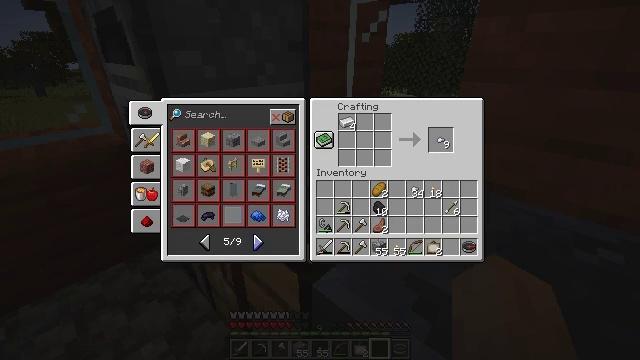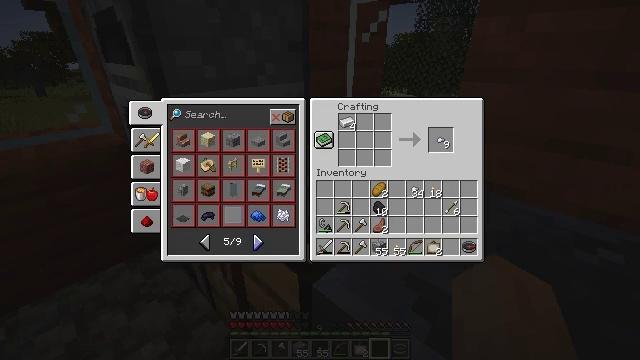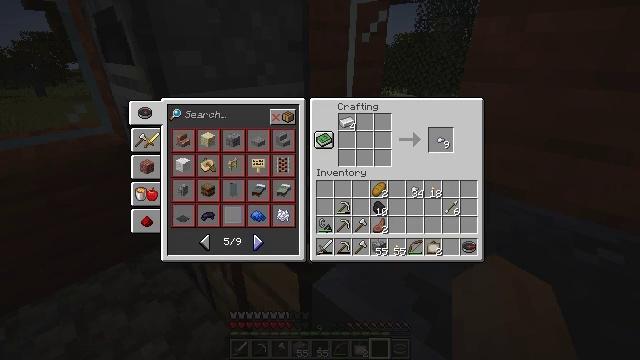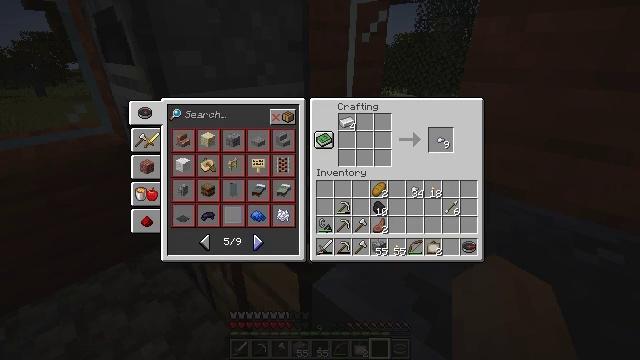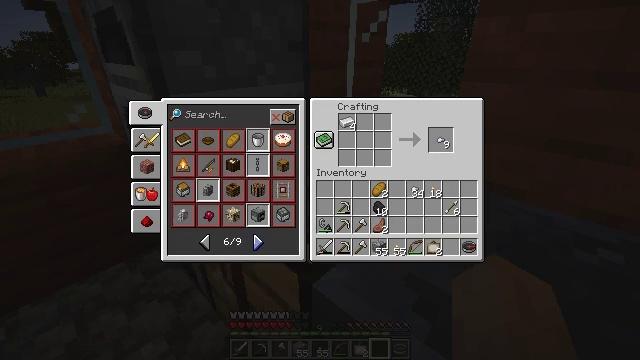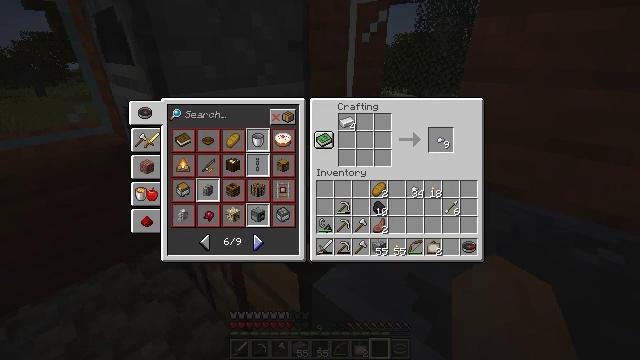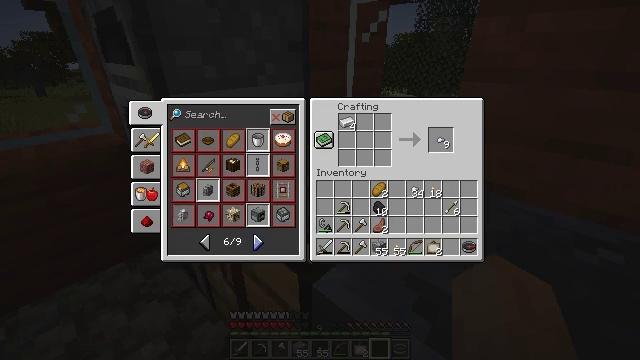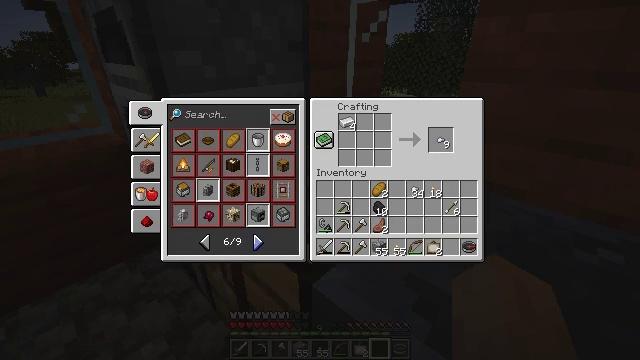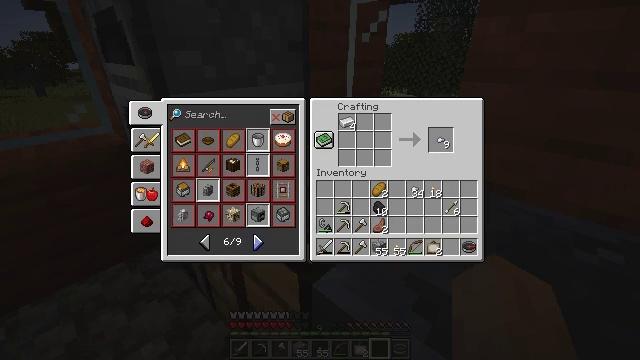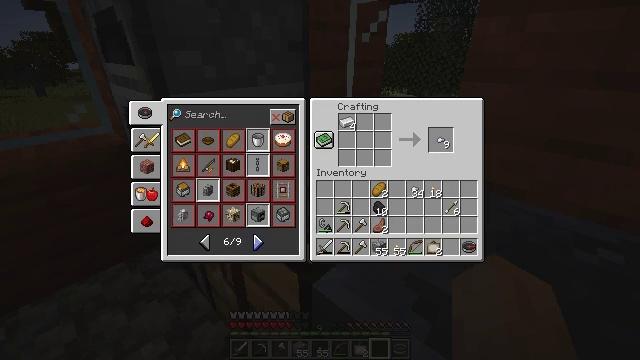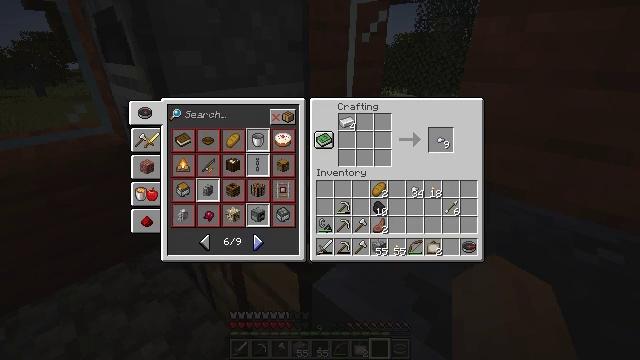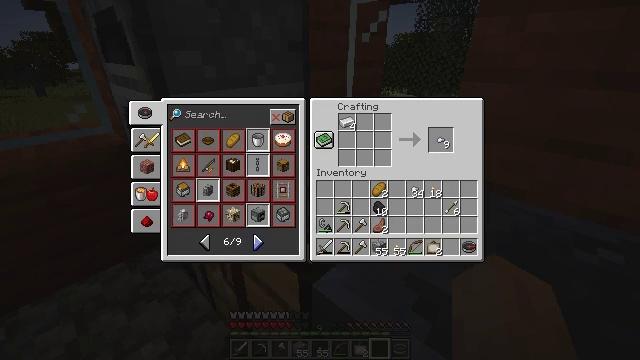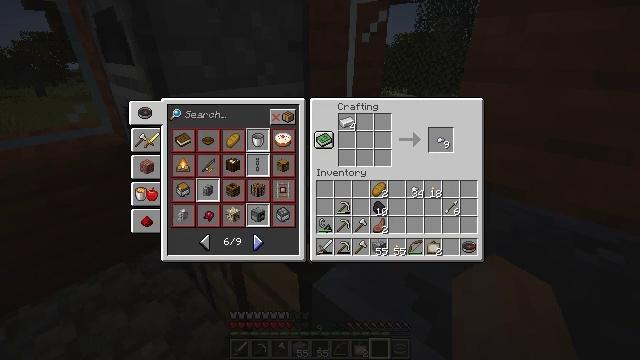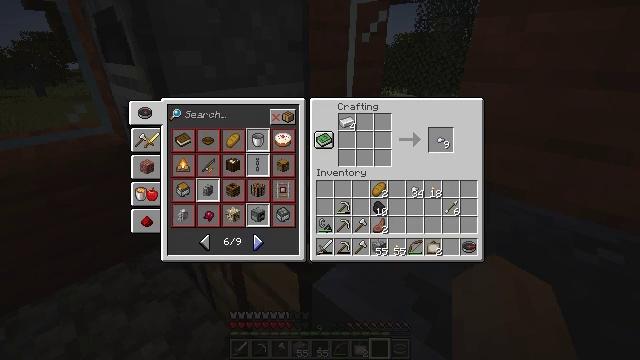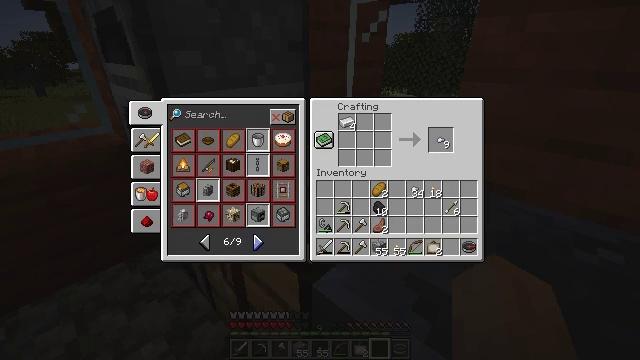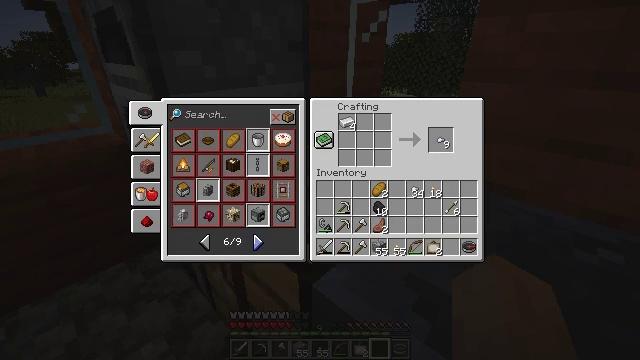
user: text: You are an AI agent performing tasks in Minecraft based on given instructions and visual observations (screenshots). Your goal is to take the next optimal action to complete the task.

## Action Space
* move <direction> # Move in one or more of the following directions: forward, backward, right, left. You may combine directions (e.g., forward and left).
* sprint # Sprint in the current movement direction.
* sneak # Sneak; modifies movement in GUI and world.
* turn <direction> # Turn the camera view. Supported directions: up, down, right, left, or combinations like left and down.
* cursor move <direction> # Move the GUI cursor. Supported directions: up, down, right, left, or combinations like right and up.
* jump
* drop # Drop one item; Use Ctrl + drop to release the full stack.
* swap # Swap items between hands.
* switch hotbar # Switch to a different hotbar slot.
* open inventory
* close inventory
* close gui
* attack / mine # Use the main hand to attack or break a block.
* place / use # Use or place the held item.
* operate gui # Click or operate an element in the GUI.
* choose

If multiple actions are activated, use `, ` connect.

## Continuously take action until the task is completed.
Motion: motion action
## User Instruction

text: Use the crafting table to craft a lantern.
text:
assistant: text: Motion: no_op
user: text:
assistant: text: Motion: no_op
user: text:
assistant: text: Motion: no_op
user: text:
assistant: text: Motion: attack / mine
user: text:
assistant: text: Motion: attack / mine
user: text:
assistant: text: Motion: attack / mine
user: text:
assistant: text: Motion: no_op
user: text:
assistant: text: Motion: no_op
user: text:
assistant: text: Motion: no_op
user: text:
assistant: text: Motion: no_op
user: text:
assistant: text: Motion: no_op
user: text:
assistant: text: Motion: no_op
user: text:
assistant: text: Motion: no_op
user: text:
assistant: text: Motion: no_op
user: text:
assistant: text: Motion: no_op
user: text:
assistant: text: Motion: no_op
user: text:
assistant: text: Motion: no_op
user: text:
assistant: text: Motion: no_op
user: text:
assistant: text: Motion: no_op
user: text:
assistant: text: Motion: no_op
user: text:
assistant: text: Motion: no_op
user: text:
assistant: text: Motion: attack / mine
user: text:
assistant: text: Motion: attack / mine
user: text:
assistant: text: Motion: attack / mine
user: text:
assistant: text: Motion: no_op
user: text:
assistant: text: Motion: no_op
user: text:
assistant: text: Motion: no_op
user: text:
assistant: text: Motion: no_op
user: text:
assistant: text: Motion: no_op
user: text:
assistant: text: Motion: no_op